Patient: sex M, age 73
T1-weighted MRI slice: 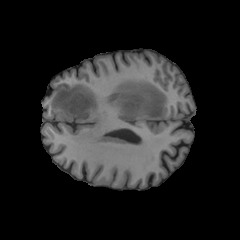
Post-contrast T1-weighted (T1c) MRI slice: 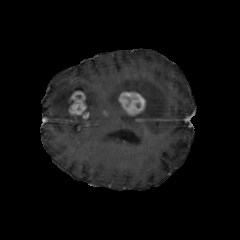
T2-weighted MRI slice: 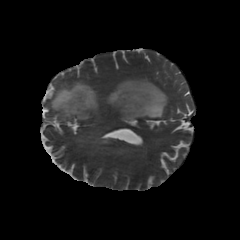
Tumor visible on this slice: yes
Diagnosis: Glioblastoma, IDH-wildtype
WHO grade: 4